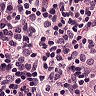
Metastatic tissue present: no